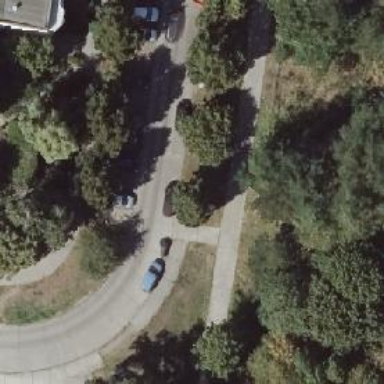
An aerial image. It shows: Concrete footway.